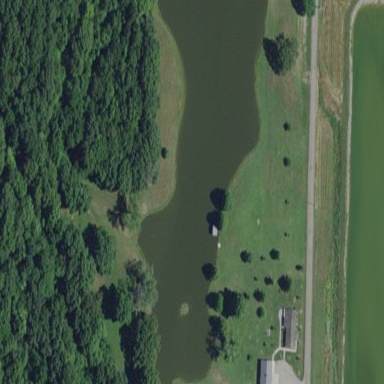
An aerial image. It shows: Pond surrounded by natural water.